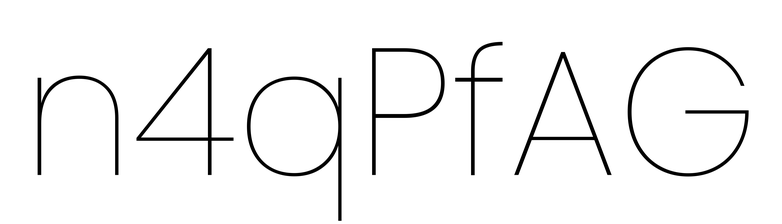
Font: Poppins-Thin